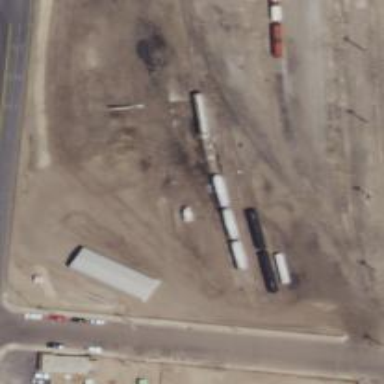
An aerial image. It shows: Railway yard used for servicing trains.